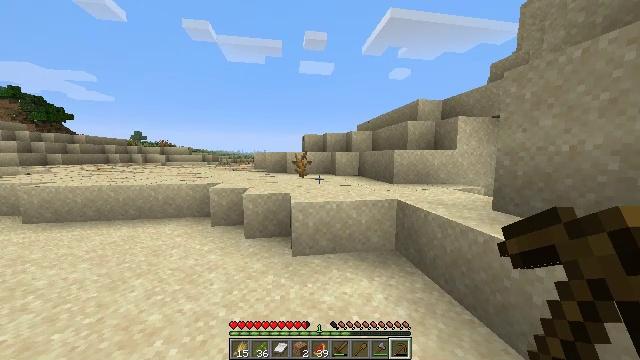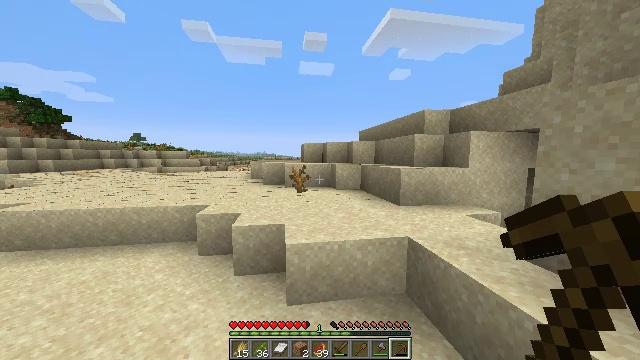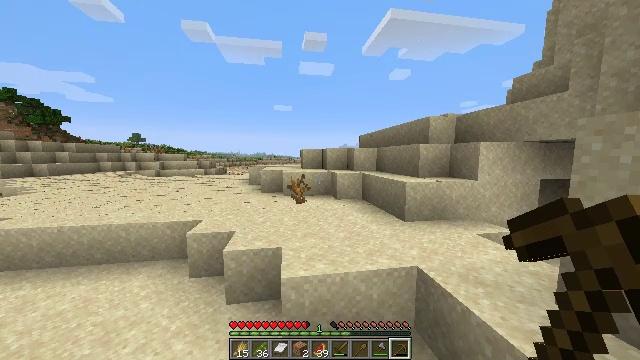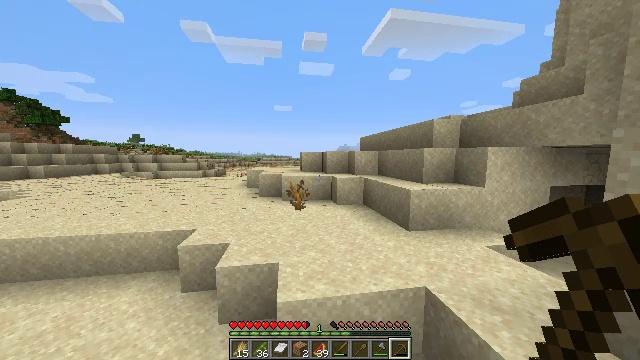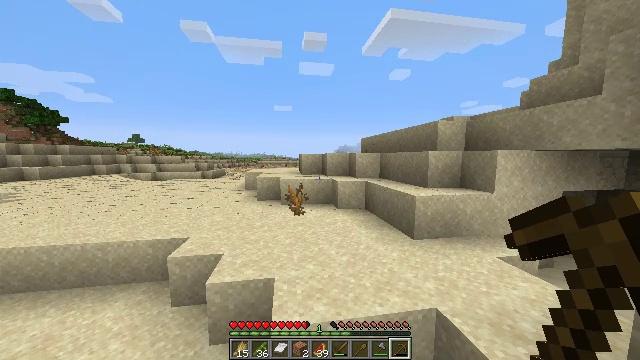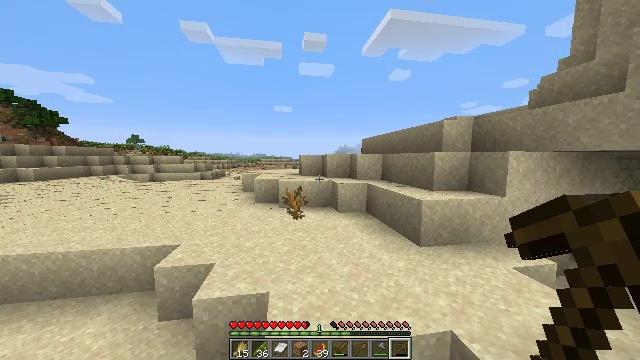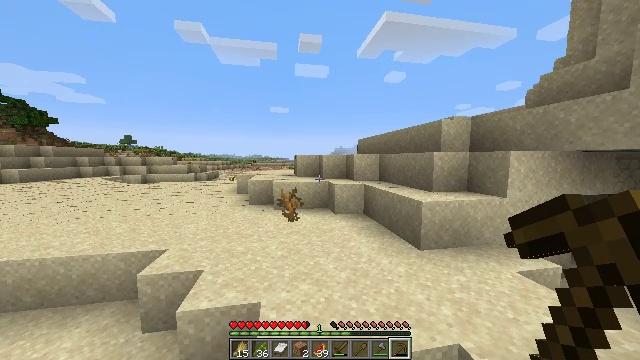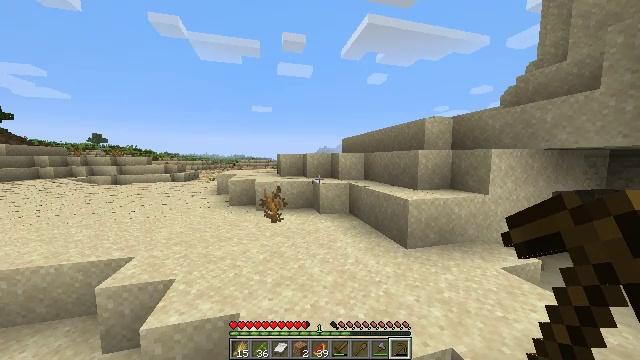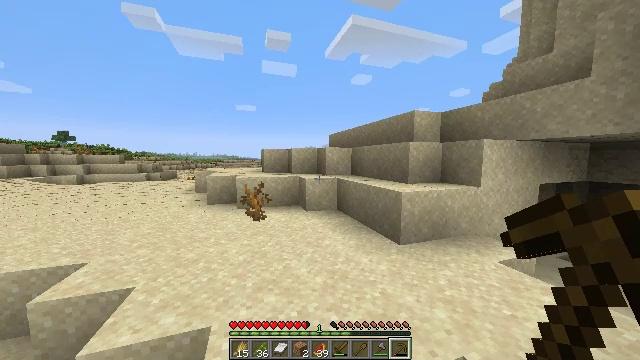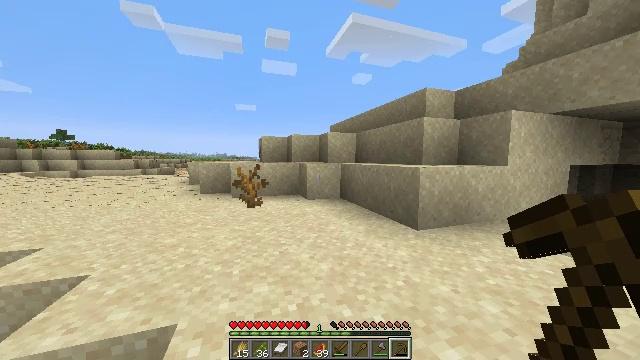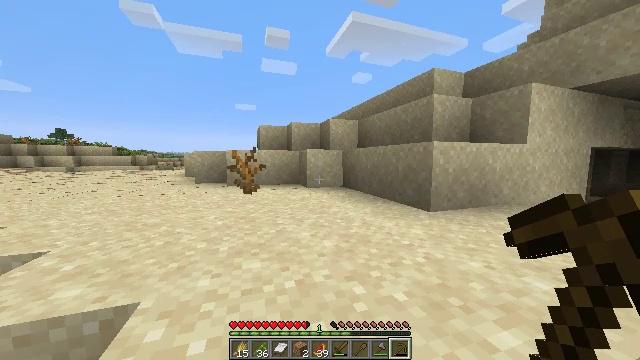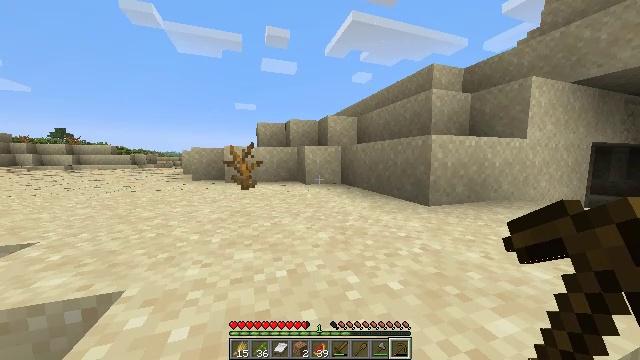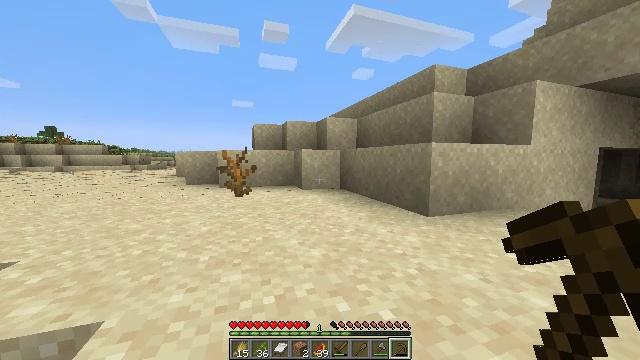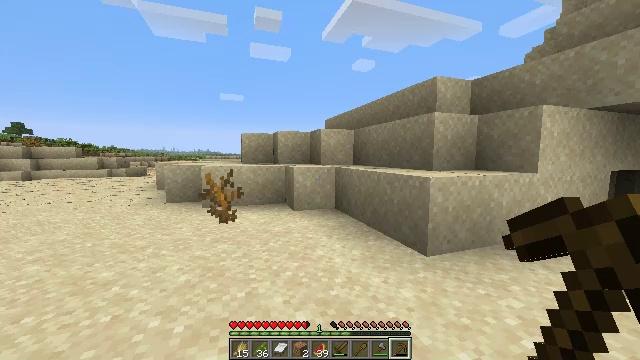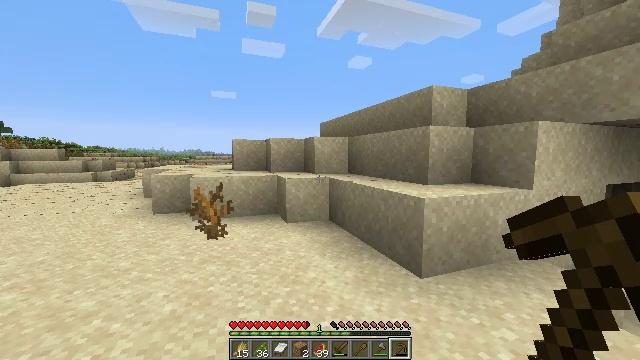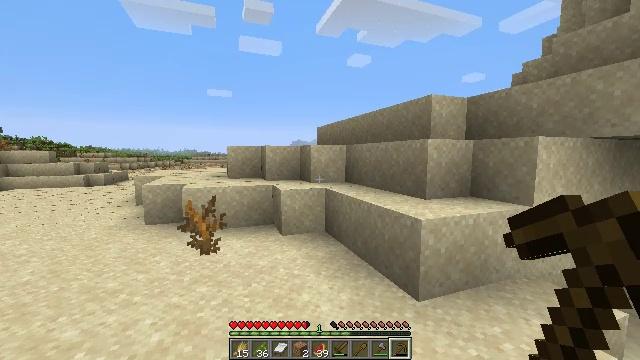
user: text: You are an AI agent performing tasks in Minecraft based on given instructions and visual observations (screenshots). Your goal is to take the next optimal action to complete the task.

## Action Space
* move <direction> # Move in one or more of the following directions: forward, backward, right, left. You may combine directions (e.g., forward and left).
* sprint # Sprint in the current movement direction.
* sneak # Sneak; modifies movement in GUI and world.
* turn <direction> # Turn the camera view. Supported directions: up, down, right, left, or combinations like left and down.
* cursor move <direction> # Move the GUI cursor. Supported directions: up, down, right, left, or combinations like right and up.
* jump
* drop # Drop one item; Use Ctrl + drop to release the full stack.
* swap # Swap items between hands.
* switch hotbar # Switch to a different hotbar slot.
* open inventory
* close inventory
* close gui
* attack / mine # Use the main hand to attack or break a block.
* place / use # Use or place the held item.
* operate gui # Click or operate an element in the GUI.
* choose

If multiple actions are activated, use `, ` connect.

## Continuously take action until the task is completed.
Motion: motion action
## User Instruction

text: Pull up beetroots from the soil.
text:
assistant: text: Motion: move forward, jump
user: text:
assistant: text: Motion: move forward, jump
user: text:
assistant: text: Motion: move forward, jump
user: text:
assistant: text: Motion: move forward, jump
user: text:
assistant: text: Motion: move forward, jump
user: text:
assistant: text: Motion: move forward, sprint, turn right, jump
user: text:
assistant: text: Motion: move forward, sprint, turn right, jump
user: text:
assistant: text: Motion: move forward, sprint, turn right, jump
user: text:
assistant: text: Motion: move forward, sprint, jump
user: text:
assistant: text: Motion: move forward, jump
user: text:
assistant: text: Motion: move forward, jump
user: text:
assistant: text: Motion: move forward, jump
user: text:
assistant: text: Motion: move forward, sprint, jump
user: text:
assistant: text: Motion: move forward, sprint, turn right, jump
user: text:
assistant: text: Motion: move forward, sprint, jump
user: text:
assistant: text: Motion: move forward, sprint, jump
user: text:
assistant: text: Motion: move forward, jump
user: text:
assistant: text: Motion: move forward, jump
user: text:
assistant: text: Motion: move forward, jump
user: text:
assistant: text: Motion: move forward, sprint, jump
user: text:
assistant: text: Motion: move forward, sprint, jump
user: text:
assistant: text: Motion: move forward, sprint, jump
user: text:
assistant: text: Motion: move forward, sprint, jump
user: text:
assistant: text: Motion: move forward, jump
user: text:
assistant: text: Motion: move forward, jump
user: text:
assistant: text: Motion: move forward, jump
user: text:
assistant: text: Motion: move forward, jump
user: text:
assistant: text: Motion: move forward, turn right, jump
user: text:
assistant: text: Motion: move forward, turn right, jump
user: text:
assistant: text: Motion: move forward, turn right and down, jump